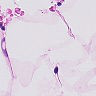
Metastatic tissue present: no